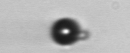
Label: bead